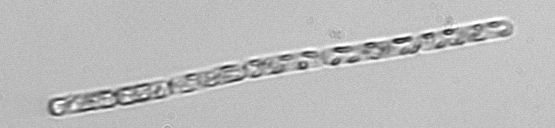
Label: Dactyliosolen_fragilissimus